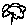
Label: flower